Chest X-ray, PA view. Patient: 51 years old, sex M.
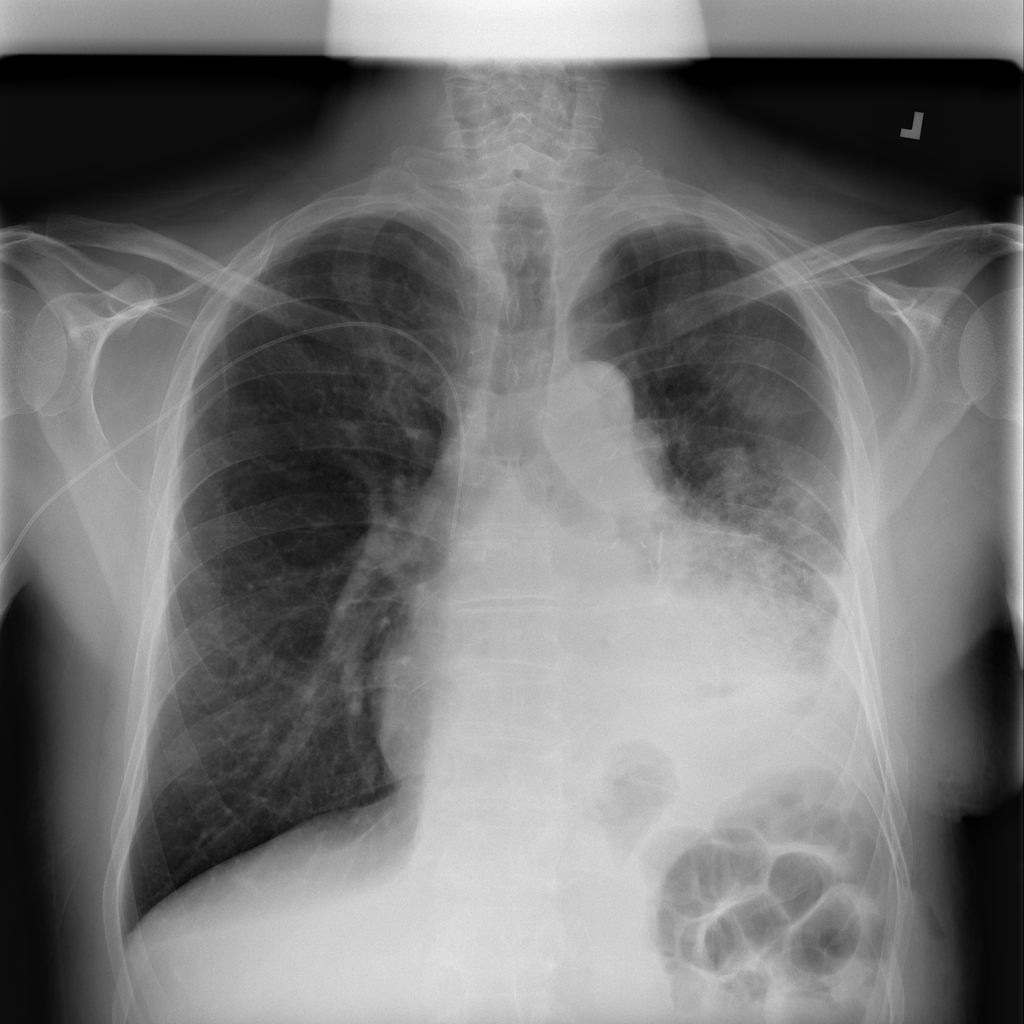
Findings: Consolidation